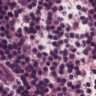
Metastatic tissue present: no